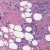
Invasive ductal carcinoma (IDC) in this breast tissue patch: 1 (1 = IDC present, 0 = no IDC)